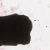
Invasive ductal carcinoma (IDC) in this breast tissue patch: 0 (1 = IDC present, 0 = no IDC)